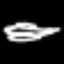
Label: airplane